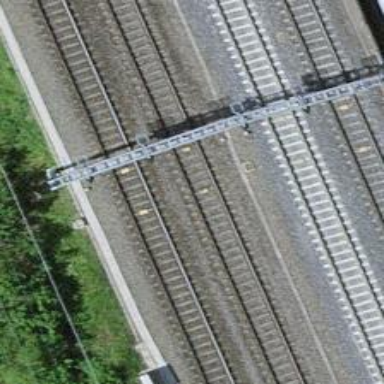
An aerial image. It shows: Railway signal.